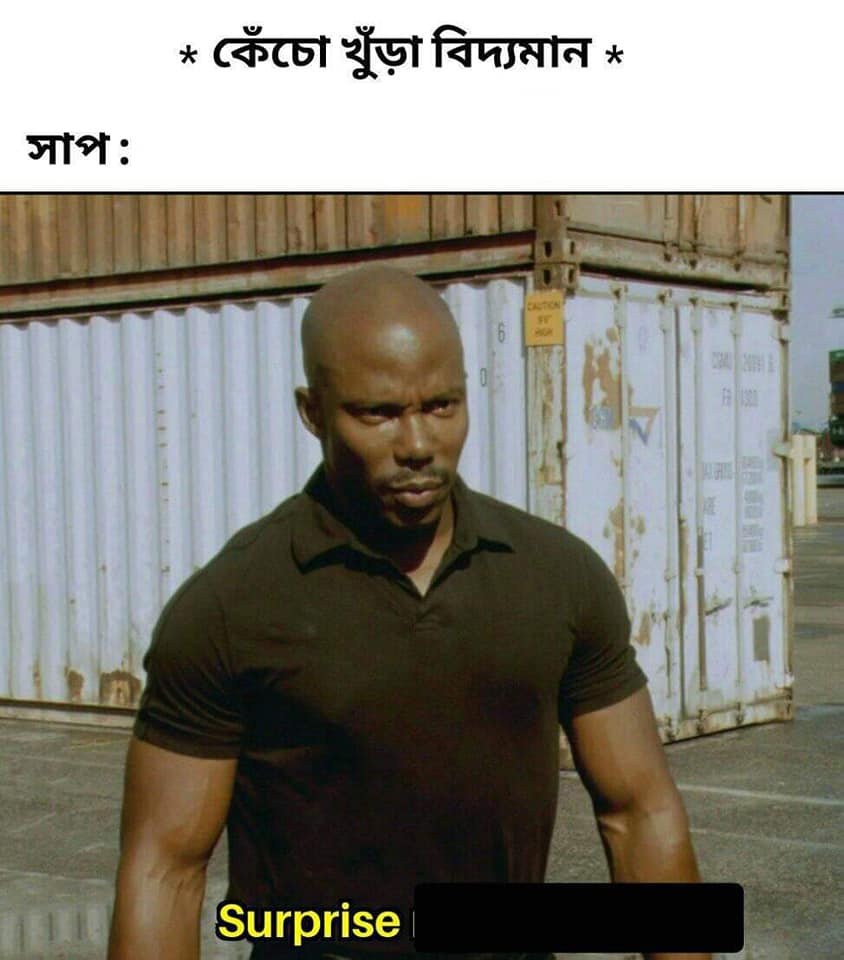
Caption: * কেঁচো খুঁড়া বিদ্যমান *    সাপ :    Surprise
Label: non-hate